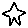
Label: star